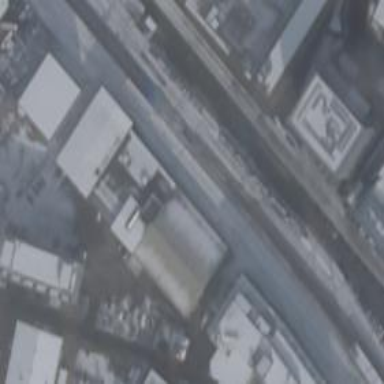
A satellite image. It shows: Warehouse.